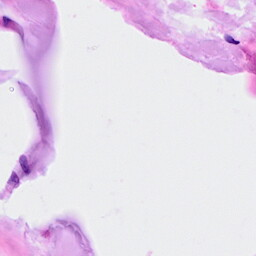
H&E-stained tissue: Breast